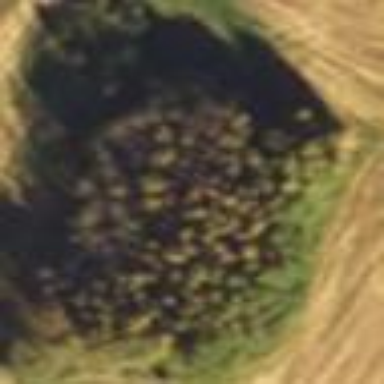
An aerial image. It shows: Forest with needle-leaved trees.